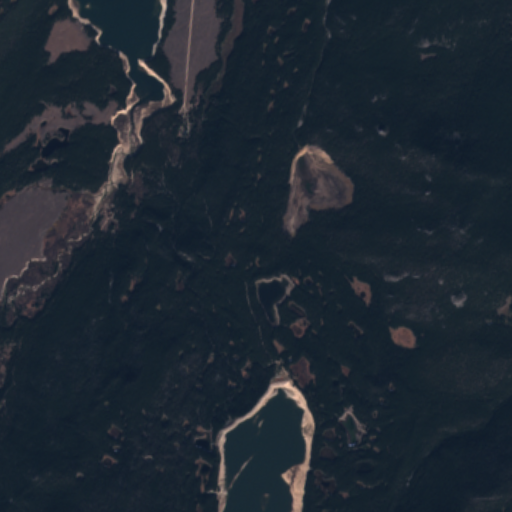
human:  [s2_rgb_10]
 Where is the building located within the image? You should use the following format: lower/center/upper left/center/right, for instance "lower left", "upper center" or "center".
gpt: The building is located in the upper center of the image.
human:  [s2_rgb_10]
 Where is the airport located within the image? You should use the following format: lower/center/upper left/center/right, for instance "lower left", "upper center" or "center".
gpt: There is no airport in the image.